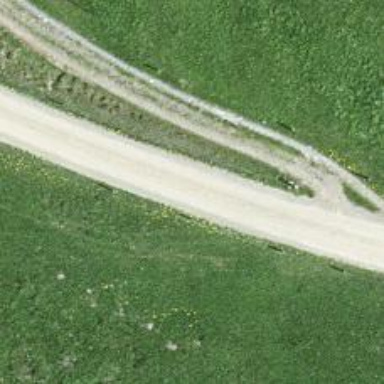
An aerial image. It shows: Abandoned railway track with grade2 tracktype. It is nordic ski trail.